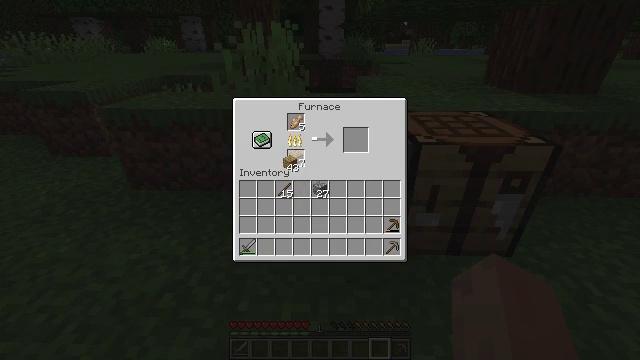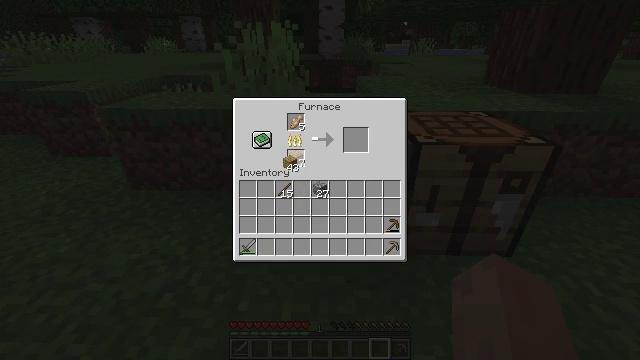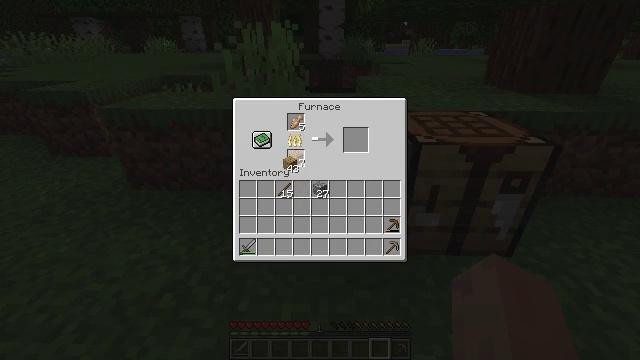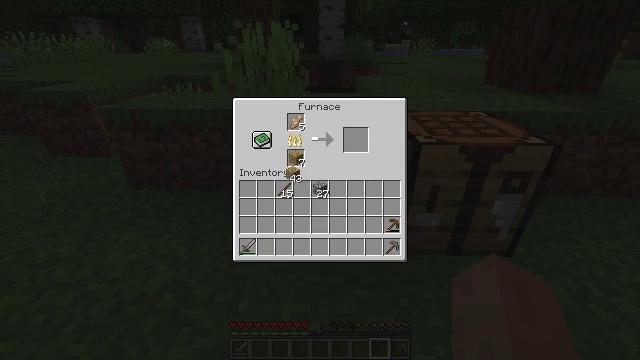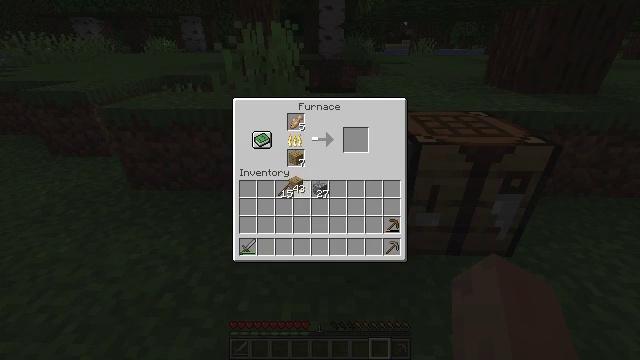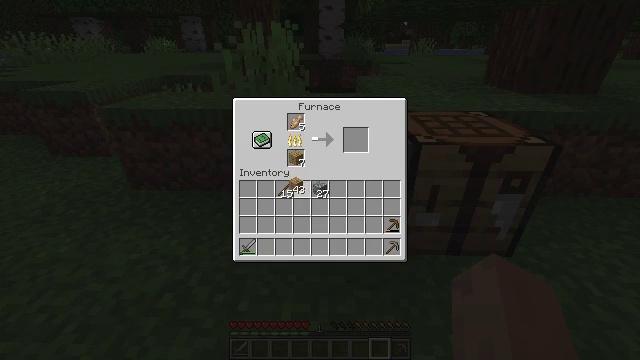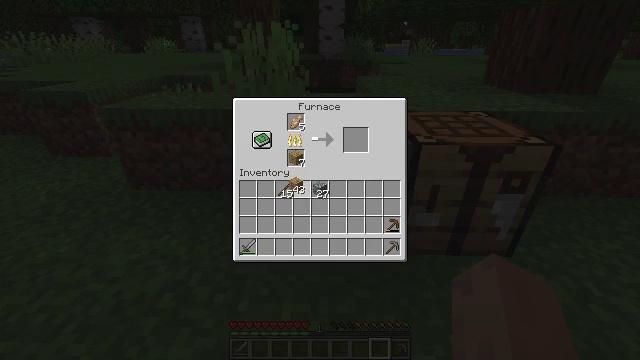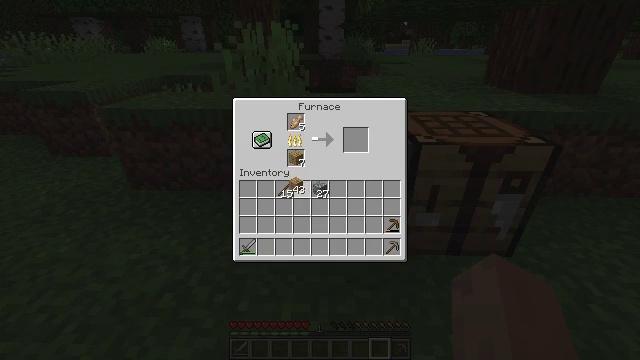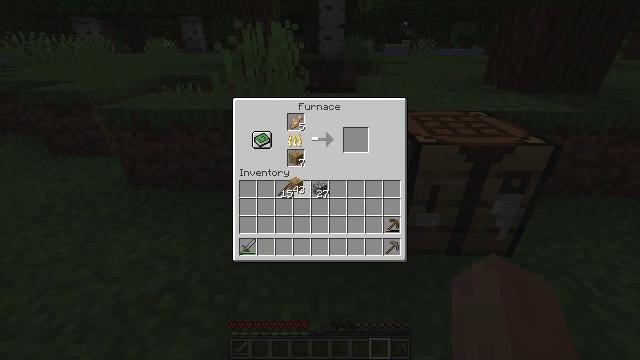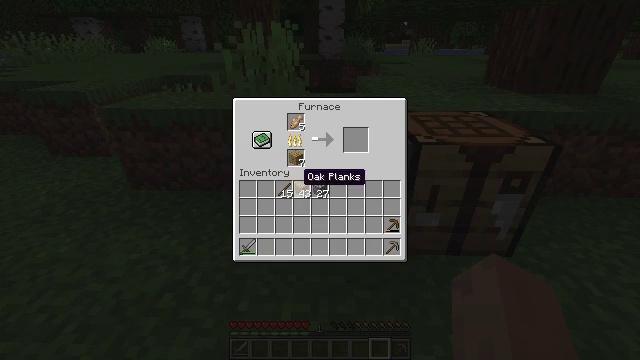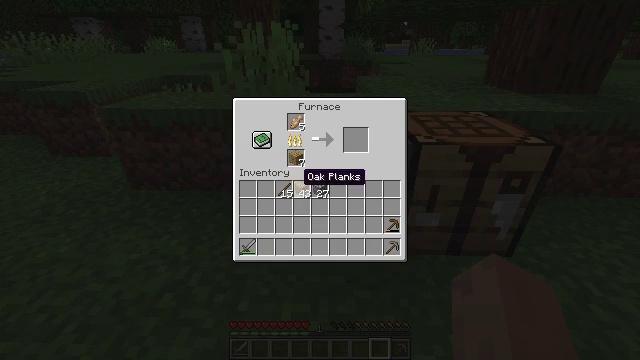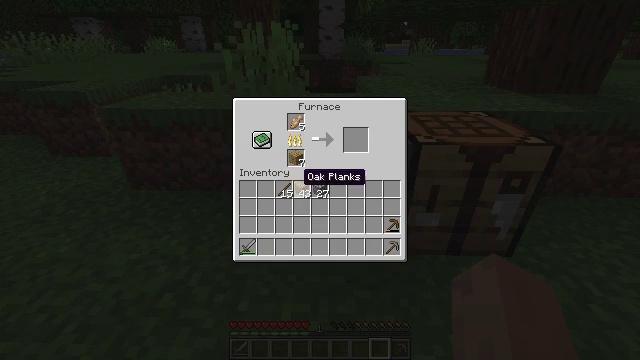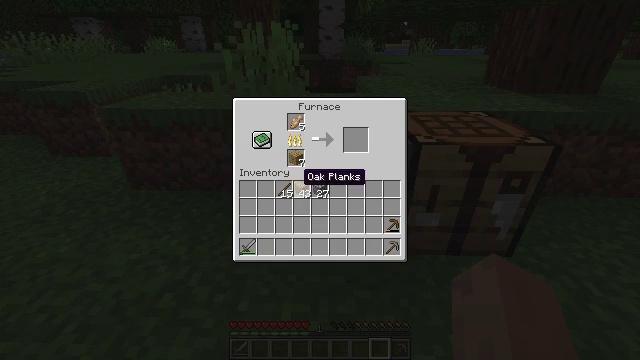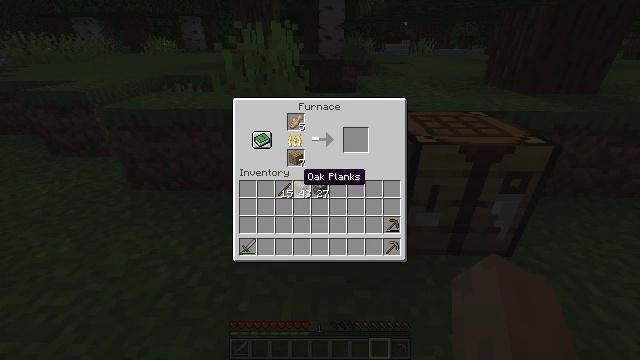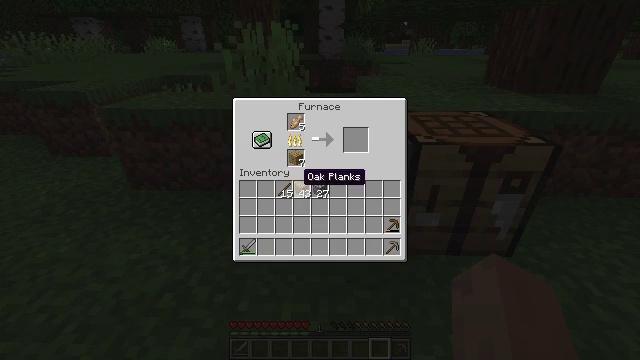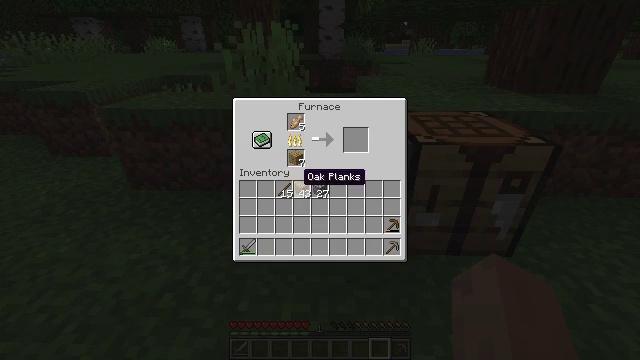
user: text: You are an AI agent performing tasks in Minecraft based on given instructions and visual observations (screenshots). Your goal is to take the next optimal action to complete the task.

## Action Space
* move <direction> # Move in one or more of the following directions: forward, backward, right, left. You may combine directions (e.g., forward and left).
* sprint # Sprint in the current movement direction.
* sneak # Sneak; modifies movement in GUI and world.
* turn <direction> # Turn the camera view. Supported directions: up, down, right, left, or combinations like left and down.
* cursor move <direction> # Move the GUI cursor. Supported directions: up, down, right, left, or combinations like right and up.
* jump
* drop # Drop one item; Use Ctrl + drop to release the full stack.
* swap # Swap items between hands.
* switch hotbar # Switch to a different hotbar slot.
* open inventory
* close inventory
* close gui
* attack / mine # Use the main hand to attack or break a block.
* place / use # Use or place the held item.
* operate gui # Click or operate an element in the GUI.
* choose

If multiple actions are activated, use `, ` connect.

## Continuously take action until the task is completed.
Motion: motion action
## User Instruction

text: Get cooked cod by cooking cod in the furnace.
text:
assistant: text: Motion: no_op
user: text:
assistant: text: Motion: no_op
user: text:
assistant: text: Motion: cursor move down
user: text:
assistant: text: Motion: cursor move down
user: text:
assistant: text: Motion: no_op
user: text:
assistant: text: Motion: no_op
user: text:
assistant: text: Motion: operate gui
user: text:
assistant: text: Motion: operate gui
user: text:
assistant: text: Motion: no_op
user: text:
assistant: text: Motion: no_op
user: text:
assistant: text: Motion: no_op
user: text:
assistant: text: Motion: no_op
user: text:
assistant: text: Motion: no_op
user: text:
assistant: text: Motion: no_op
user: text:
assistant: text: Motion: no_op
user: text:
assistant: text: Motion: no_op
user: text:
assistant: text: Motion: close gui
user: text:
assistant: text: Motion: open inventory
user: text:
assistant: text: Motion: turn right, open inventory
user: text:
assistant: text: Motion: turn right and up
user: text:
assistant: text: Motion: turn right and up
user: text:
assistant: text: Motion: turn right and up
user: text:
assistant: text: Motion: turn right
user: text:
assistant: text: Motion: no_op
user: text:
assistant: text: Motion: no_op
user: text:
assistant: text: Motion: move forward
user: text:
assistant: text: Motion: move forward, turn left
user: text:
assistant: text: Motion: move forward
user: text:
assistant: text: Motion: no_op
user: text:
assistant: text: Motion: move forward